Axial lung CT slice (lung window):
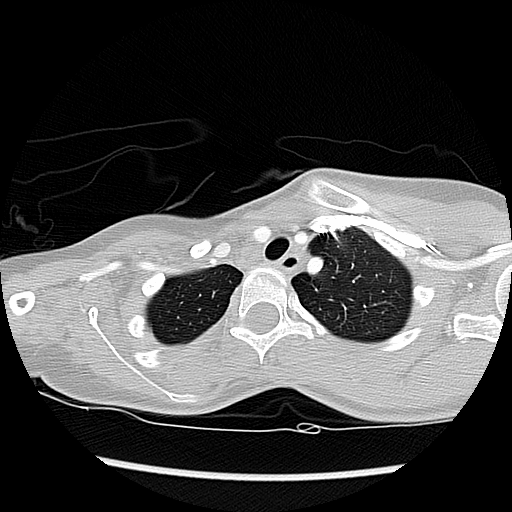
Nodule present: no